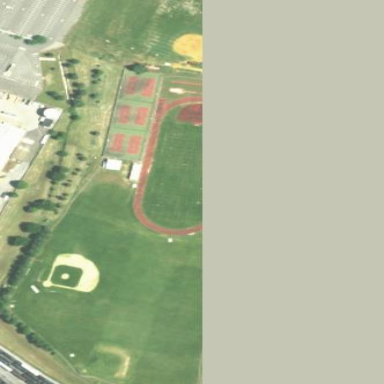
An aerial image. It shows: Track in leisure land.